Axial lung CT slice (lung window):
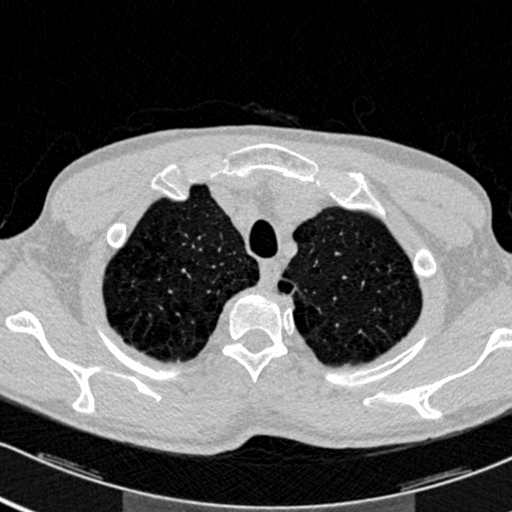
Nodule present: no